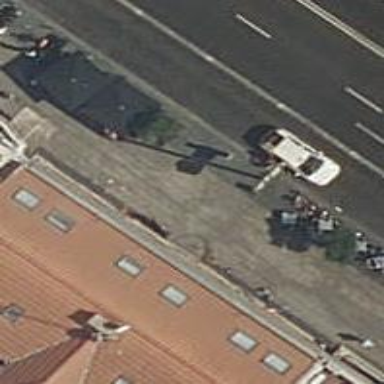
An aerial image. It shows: Bus stop with platform for public transport.